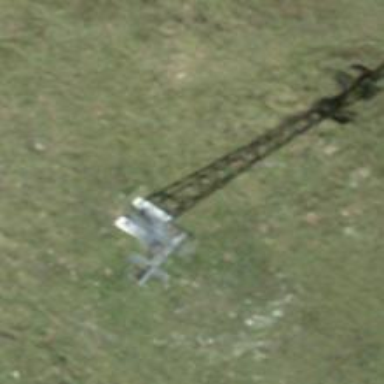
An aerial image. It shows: Pylon used for aerialway.